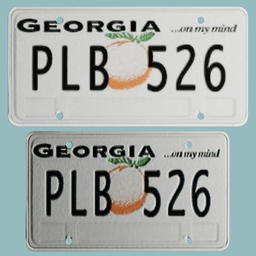
Label: mechanical